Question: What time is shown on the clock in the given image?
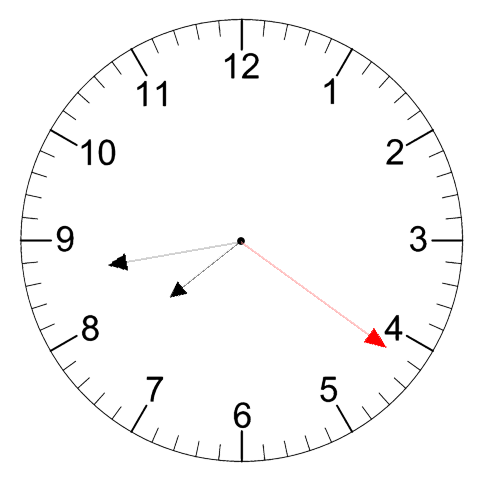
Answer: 07:43:21